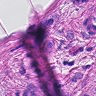
Metastatic tissue present: yes